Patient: sex F, age 62
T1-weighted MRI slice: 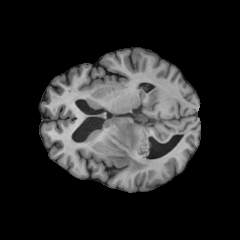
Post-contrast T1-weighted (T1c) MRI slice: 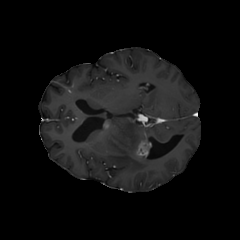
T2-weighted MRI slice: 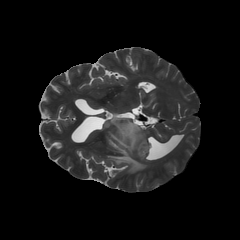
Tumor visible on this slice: yes
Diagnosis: Glioblastoma, IDH-wildtype
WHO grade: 4